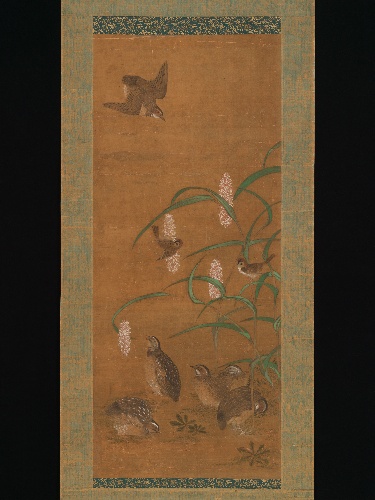
Title: 鶉雀粟図|Quail, Sparrows, and Millet
Date: early 16th century
Object type: Hanging scroll
Classification: Paintings
Medium: Hanging scroll; ink and color on silk
Culture: Japan
Period: Muromachi period (1392–1573)
Dimensions: Image: 32 5/16 × 13 5/8 in. (82 × 34.6 cm)
Overall with mounting: 65 1/2 × 18 1/2 in. (166.3 × 47 cm)
Overall with knobs: 65 1/2 × 20 3/8 in. (166.3 × 51.8 cm)
Department: Asian Art
Credit line: Mary Griggs Burke Collection, Gift of the Mary and Jackson Burke Foundation, 2015
Accession year: 2015
Repository: Metropolitan Museum of Art, New York, NY
Tags: Birds